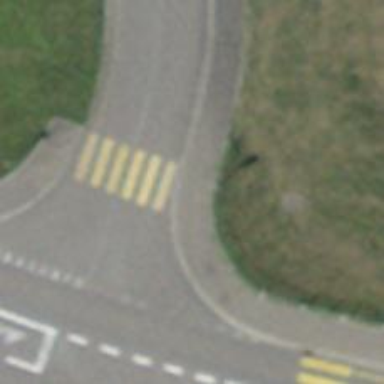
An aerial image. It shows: Marked asphalt footway with zebra crossing.